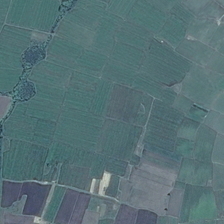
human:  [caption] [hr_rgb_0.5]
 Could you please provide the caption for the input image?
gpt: many green farmlands are in two sides of small river .

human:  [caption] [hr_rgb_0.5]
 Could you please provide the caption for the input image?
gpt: many green farmlands are in two sides of small river .

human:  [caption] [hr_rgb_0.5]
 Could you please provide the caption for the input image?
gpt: many green farmlands are in two sides of small river .

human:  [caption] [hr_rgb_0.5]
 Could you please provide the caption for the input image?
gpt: many green farmlands are in two sides of small river .

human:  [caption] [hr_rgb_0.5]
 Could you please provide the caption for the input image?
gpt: many green farmlands are in two sides of small river .